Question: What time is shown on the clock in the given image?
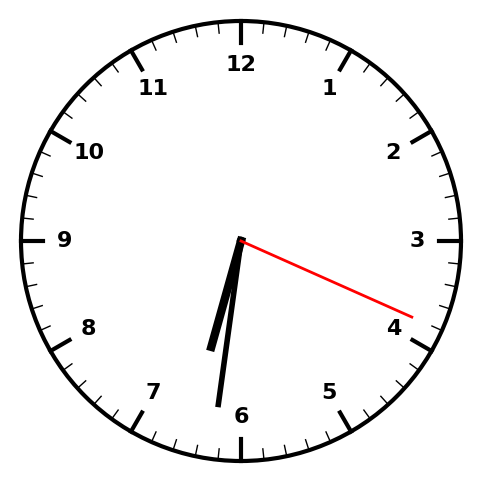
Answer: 06:31:19